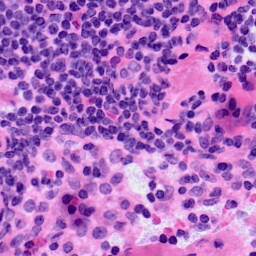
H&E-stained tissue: LymphNode